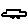
Label: car